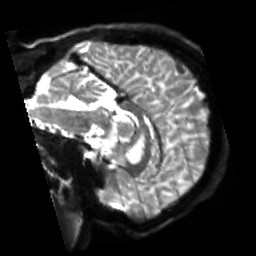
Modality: sbref
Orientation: sagittal
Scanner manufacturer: siemens
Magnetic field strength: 3 T
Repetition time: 4 s
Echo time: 0.0594 s